Question: What is the value of the measurement in the image?
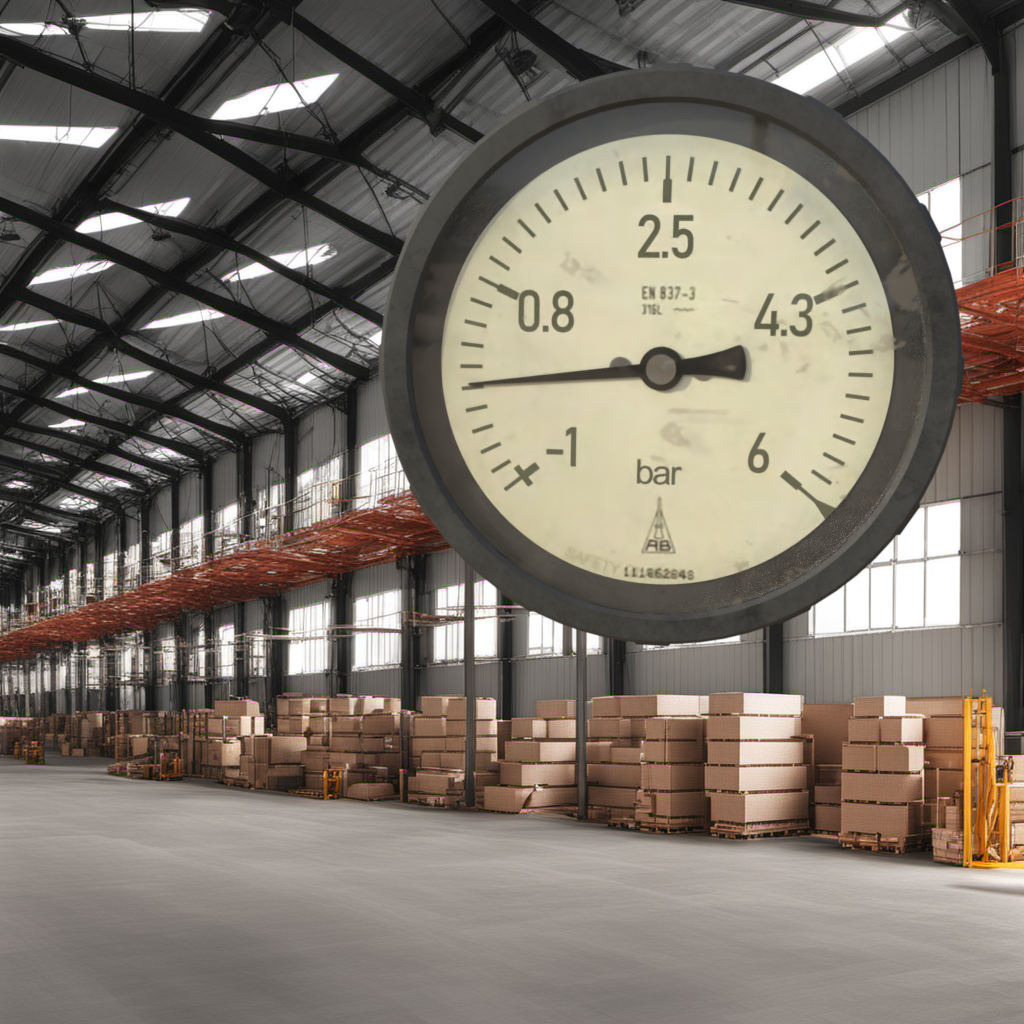
Answer: The result is -0.1
Question: What is the value range of this measurement?
Answer: The range is from -1 to 6
Question: What is the minimum and maximum value range of the measurement in the image?
Answer: The minimum value is -1 and the maximum value is 6